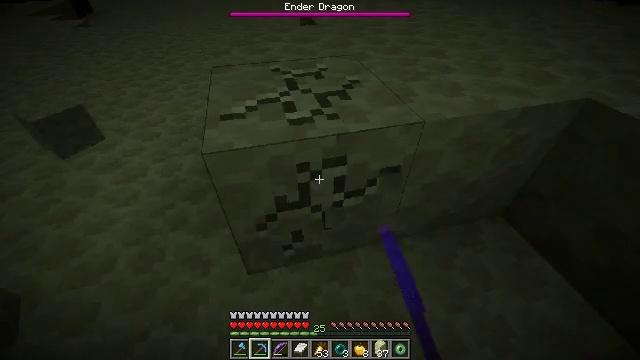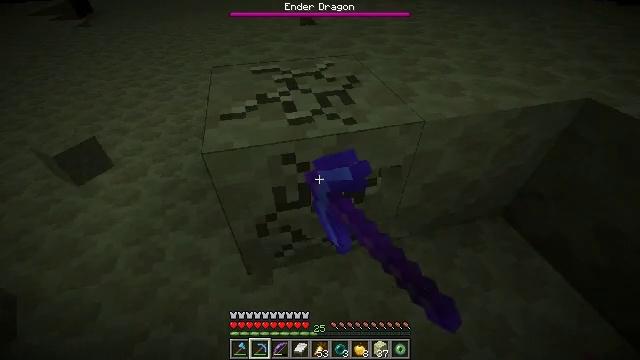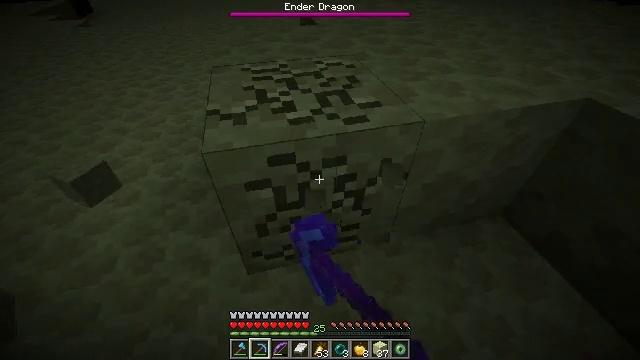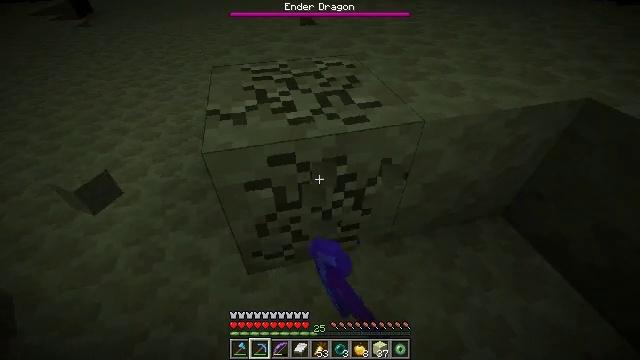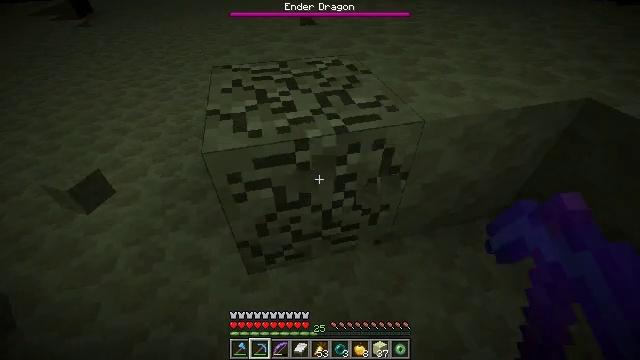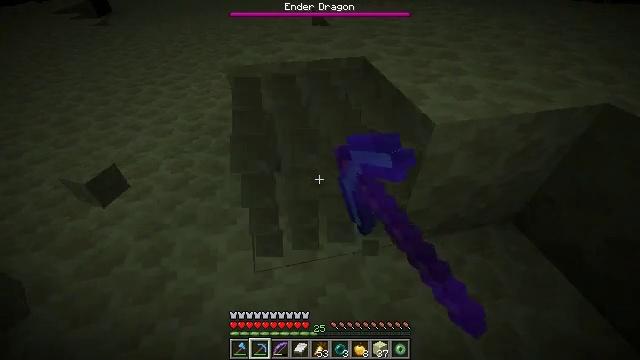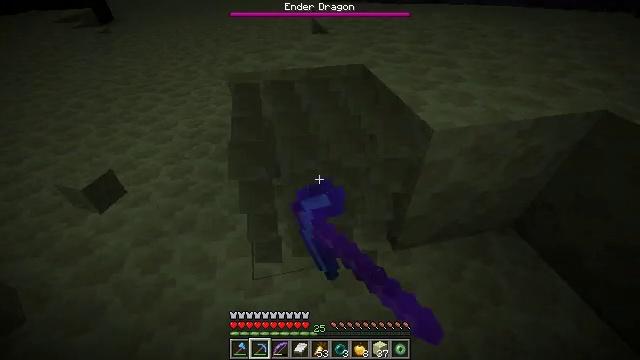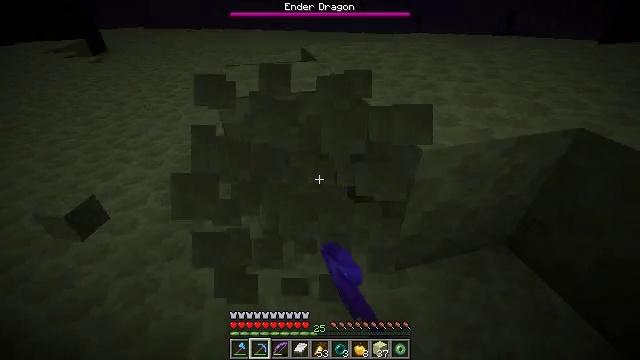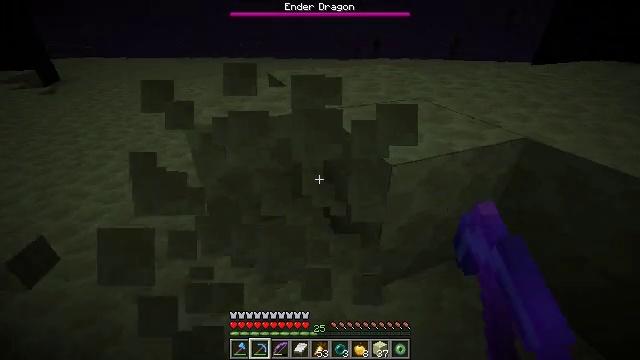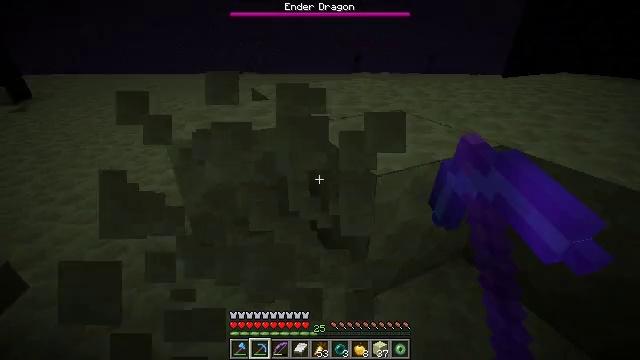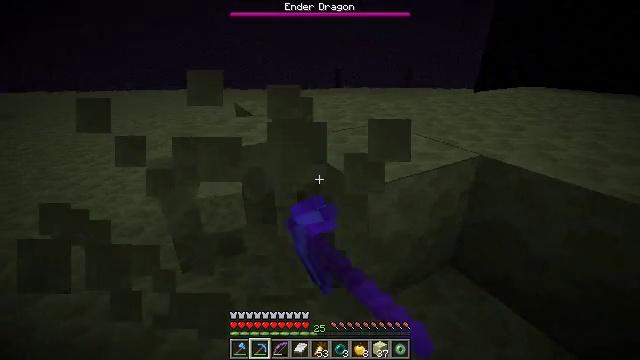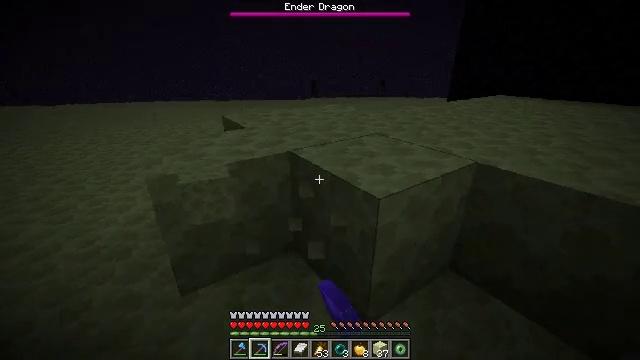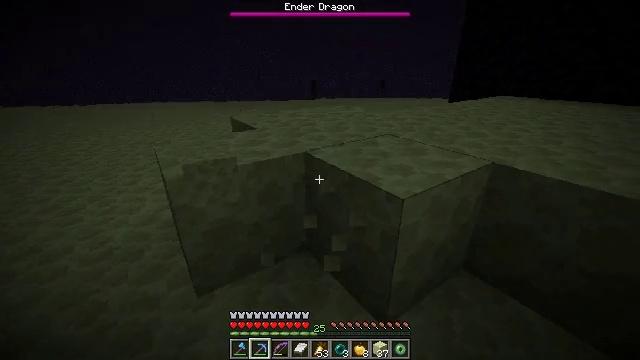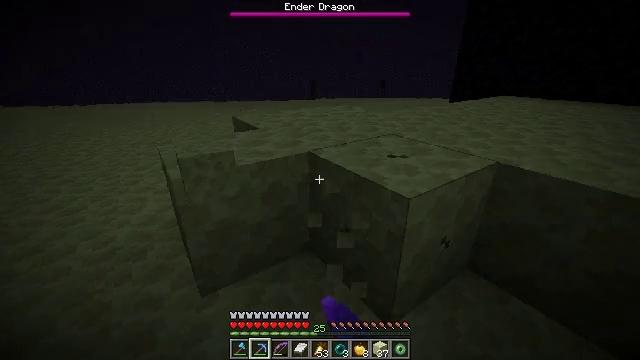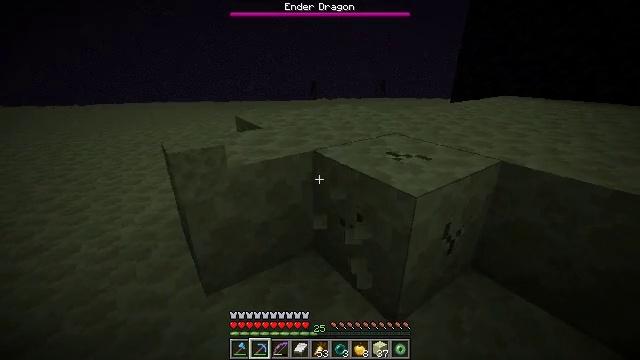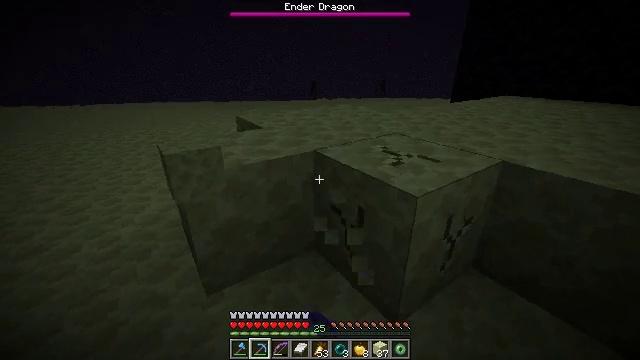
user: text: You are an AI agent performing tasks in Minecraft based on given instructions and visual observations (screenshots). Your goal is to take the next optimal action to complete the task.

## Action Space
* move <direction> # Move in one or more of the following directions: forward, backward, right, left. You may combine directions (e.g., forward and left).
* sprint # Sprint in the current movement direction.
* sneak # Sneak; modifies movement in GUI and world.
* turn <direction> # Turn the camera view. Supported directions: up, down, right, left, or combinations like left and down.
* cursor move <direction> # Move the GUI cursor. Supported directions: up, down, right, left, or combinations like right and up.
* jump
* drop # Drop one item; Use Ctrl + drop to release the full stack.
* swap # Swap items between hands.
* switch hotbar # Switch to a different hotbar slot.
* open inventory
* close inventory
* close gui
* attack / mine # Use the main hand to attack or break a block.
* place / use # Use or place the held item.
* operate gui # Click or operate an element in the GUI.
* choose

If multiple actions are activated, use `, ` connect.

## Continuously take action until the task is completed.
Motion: motion action
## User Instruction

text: Mine the end stone in the End dimension.
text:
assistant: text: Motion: attack / mine
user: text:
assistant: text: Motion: attack / mine
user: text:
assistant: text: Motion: attack / mine
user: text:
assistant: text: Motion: attack / mine
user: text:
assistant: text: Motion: turn left, attack / mine
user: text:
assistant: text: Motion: turn up, attack / mine
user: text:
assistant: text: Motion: turn right and up, attack / mine
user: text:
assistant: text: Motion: turn right and up, attack / mine
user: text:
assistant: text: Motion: turn right and up, attack / mine
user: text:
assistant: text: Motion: move left, turn right and up, attack / mine
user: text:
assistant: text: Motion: move left, turn right and up, attack / mine
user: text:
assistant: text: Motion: attack / mine
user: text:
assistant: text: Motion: attack / mine
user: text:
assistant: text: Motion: attack / mine
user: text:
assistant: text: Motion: attack / mine
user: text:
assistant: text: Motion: attack / mine
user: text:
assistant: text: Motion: attack / mine
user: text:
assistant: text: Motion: attack / mine
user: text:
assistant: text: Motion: attack / mine
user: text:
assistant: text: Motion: attack / mine
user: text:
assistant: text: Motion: attack / mine
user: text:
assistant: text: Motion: attack / mine
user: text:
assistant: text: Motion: attack / mine
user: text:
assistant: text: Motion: attack / mine
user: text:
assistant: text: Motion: attack / mine
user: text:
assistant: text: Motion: move forward, turn left, attack / mine
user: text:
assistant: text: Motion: move forward, turn left and down, attack / mine
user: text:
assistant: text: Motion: turn left and down, attack / mine
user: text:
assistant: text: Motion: attack / mine
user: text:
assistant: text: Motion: attack / mine